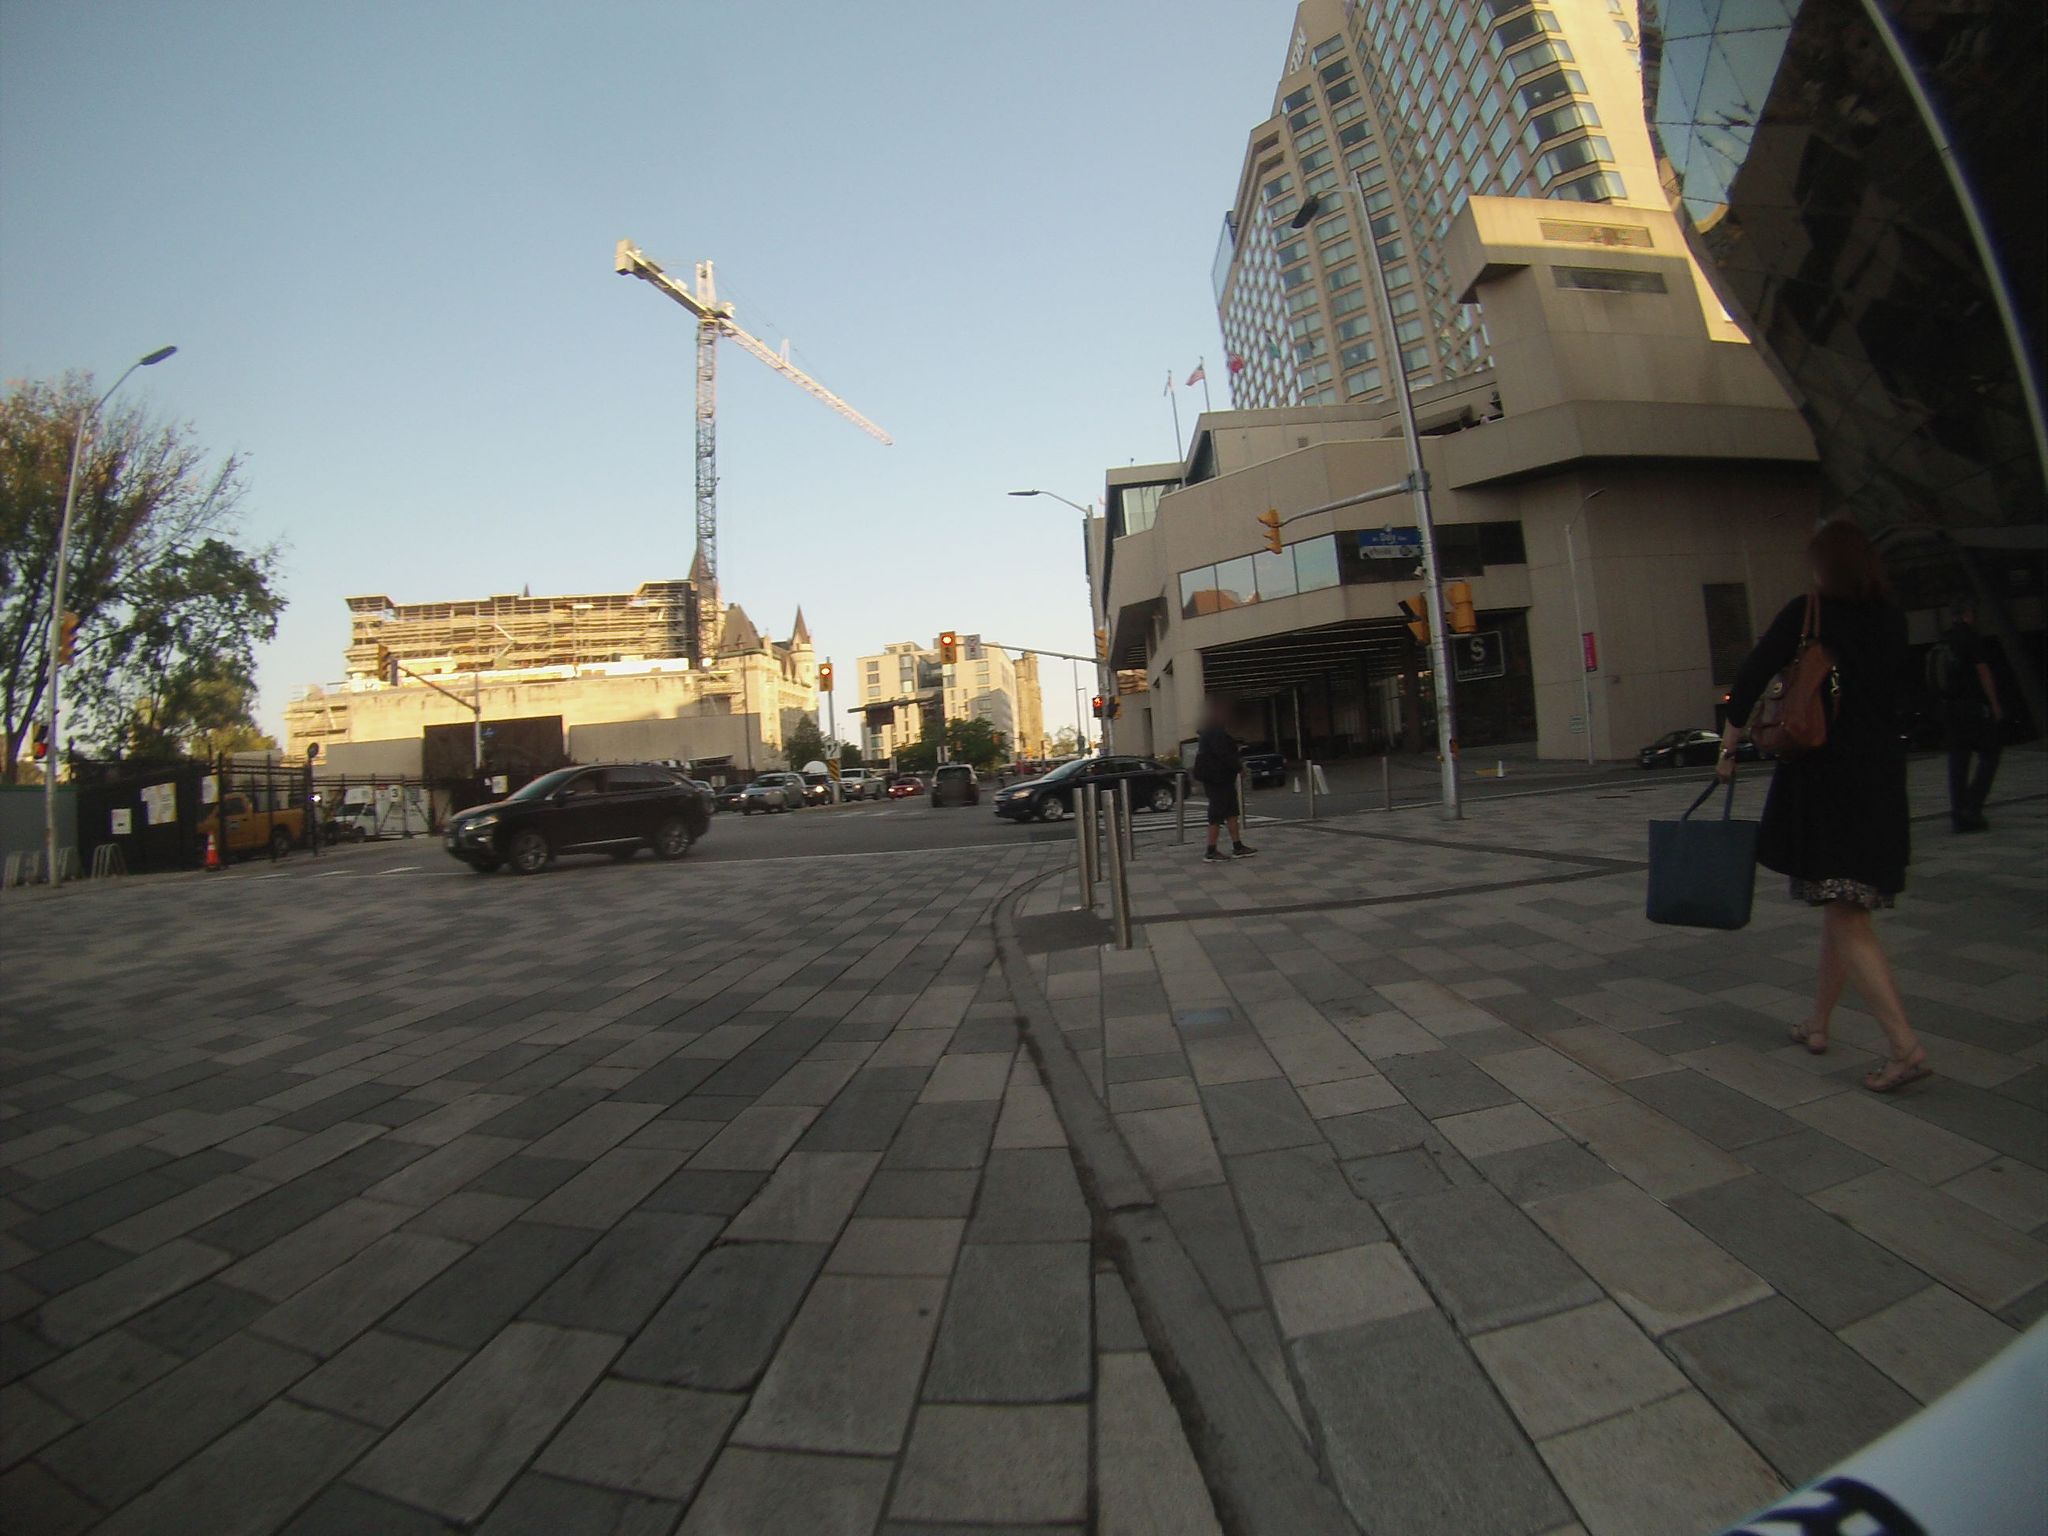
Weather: clear
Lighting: day
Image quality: good
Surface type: walking surface
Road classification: footway
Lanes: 2
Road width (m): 4
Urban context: urban centre
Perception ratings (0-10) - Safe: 5.36, Lively: 9.45, Beautiful: 1.48, Boring: 5.7, Depressing: 2.15, Wealthy: 5.62